Field crop: tomato
Growth stage: 2
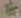
Species: solanum